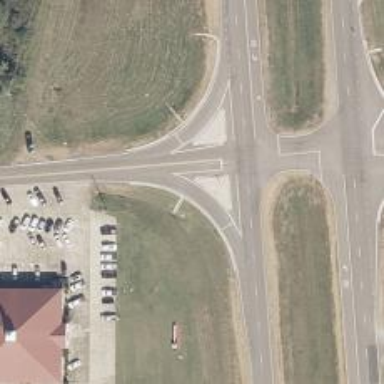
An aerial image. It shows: Primary link highway with asphalt surface.